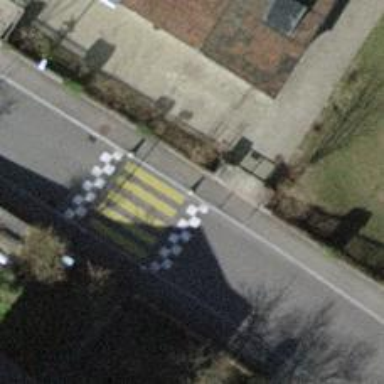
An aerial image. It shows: Bollard made of concrete.